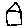
Label: house